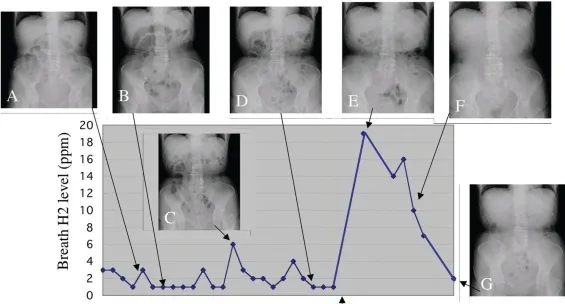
Clinical course of case 1. Changes in breath hydrogen concentration and abdominal plain radiographs on representative dates are demonstrated.
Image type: radiology (x_ray)